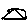
Label: triangle